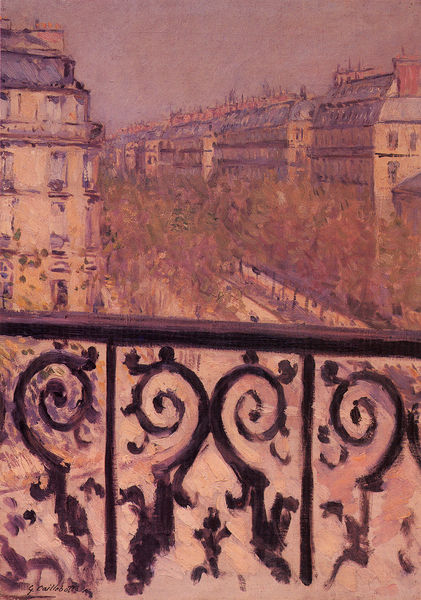
Titel: Un balcon à Paris, Ein Balkon in Paris
Künstler: Gustave Caillebotte
Institution: Sammlung nicht angegeben
Schlagwörter: baum, blau, gemälde, himmel, aquarell, bäume, gelb, impressionismus, landschaft, ocker, stadt, abend, braun, fenster, frankreich, geschwungen, grau, hell, licht, nacht, orange, paris, schwarz, strasse, ausblick, blick, dach, gebäude, haus, rot, zaun, malerei, ornament, bild, signatur, öl, dämmerung, häuser, morgen, sonnenaufgang, weite, brücke, brüstung, gitter, sonne, rosa, ranken, aussicht, balkon, sommer, ansicht, fassade, fassaden, perspektive, mittag, dächer, schornsteine, allee, dunst, sonnenuntergang, tag, violett, herbst, winter, promenade, impressionistisch, monet, verzierung, manet, metall, geländer, hoch, surrealismus, gestalt, grossstadt, oben, stadtansicht, eisen, schmiedeeisen, veranda, kreuzung, form, esen, schnörkel, voluten, sicht, industrialisierung, stadtlandschaft, alle, wien, gegenüber, eidechsen, boulevard, schmiedeeisern, eisengitter, pissaro, umbau, metropole, paläste, häsuer, baume, avenue, ächer, champs elysee, strße, anken, prachtstraße, gebäde, chaussee, blakon, champs ellysee, camille pissaro, strap, 19. jh., fürhling, bulvar